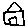
Label: house